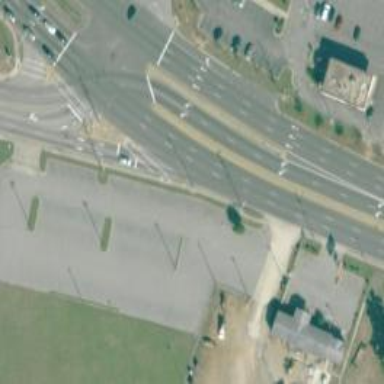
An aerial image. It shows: Trunk link highway.